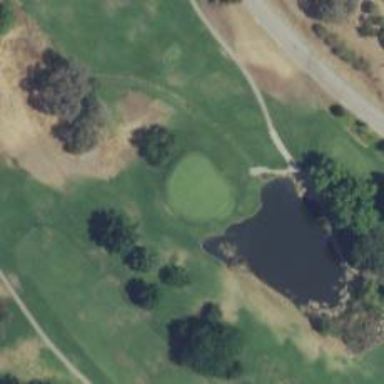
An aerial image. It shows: Golf hole.